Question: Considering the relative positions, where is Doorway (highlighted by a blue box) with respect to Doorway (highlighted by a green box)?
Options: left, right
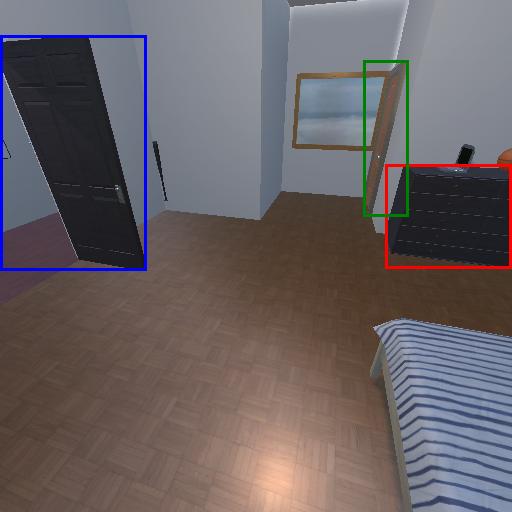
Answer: left